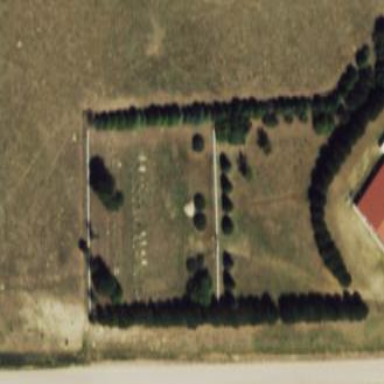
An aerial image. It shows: Cemetery.